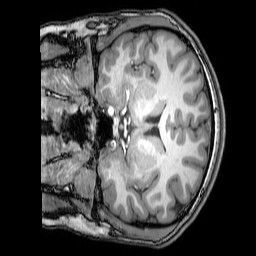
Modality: T1w
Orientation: coronal
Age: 19
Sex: male